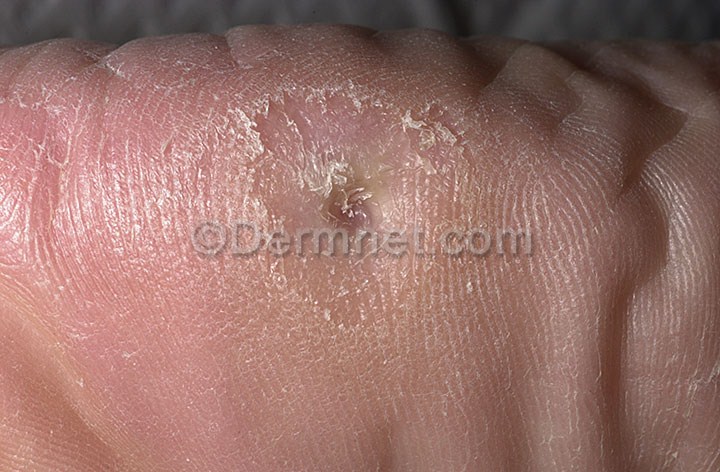
Disease: Warts Molluscum and other Viral Infections